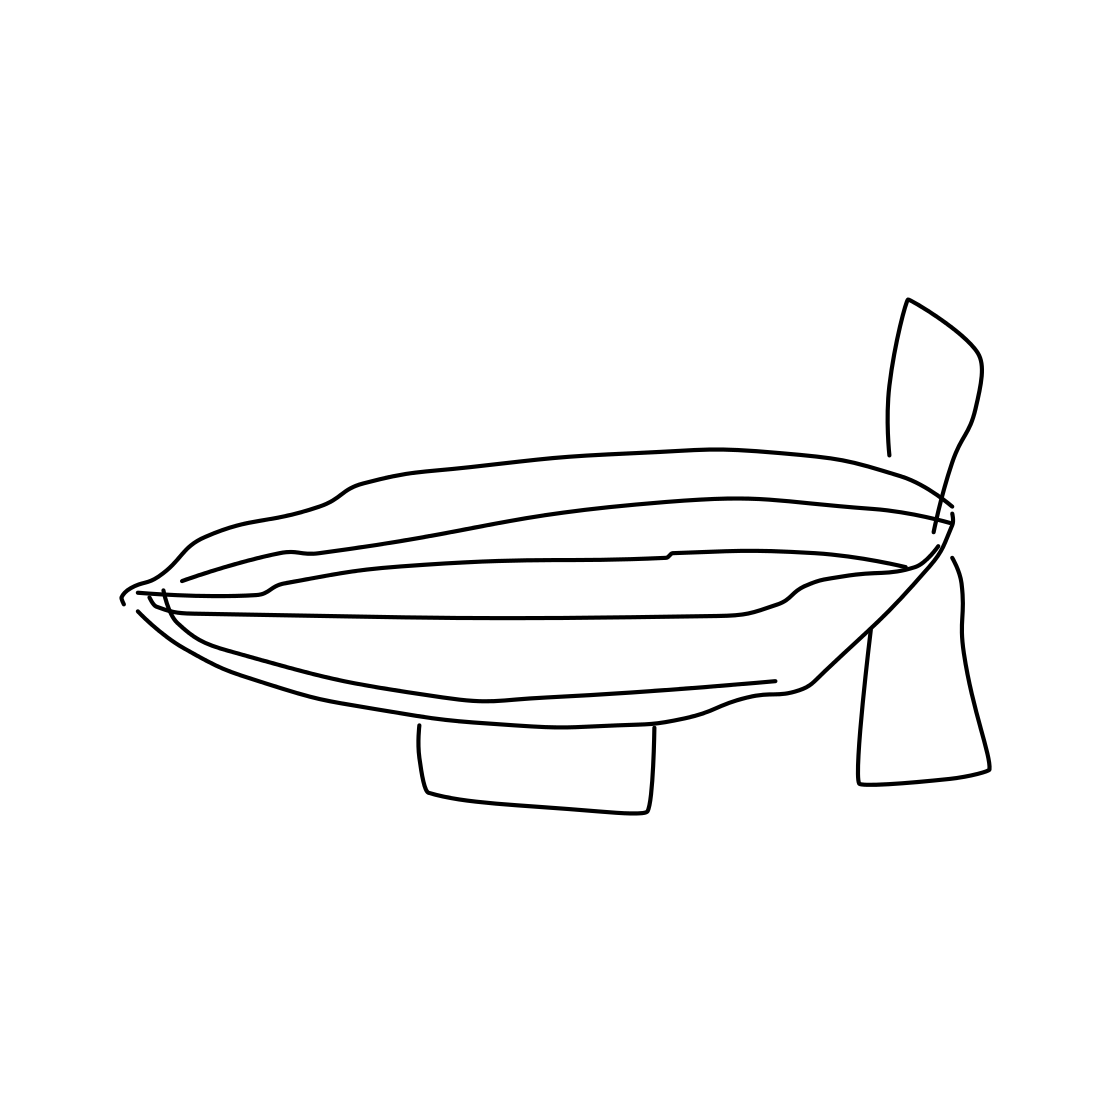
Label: blimp